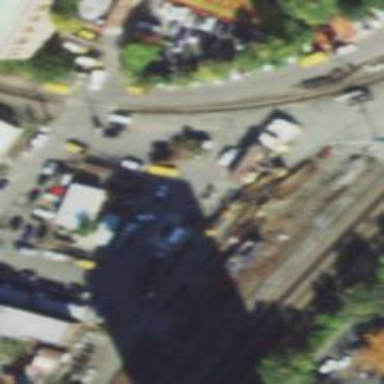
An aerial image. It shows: Electrified rail service yard.